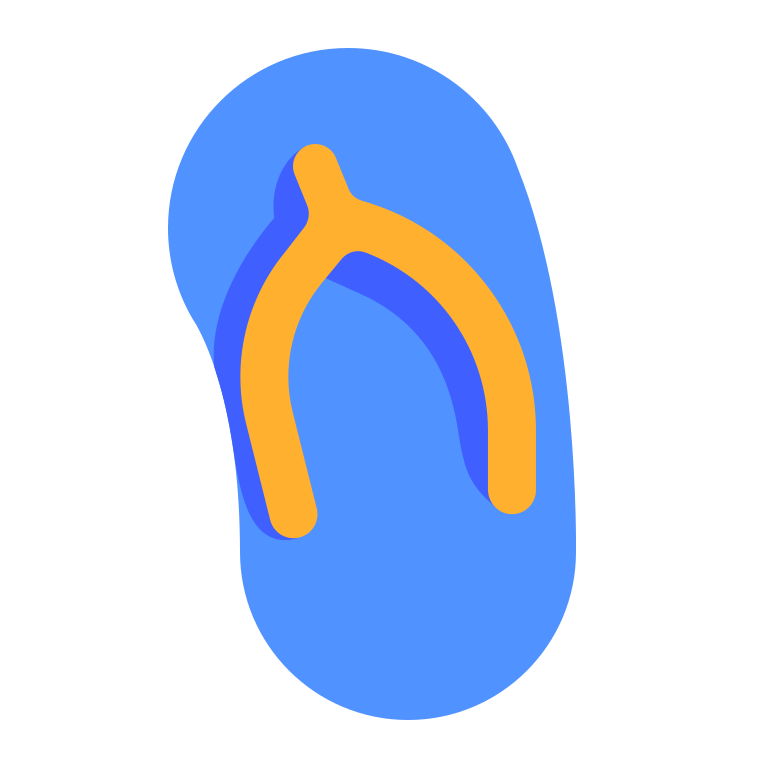
thong sandal flat